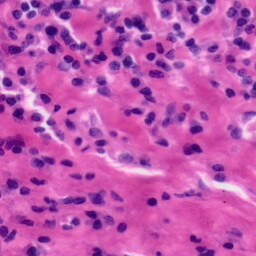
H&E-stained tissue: Tonsil